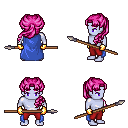
a pixel art fantasy rpg character, male body template, dark elf, purple skin, blue cape, red pants, pink princess hairstyle, gold gloves, spear, four views (front, back, left, right), 2x2 character sprite sheet, small pixel art, hard edges, no anti-aliasing